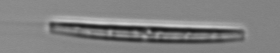
Label: pennate_Thalassionema